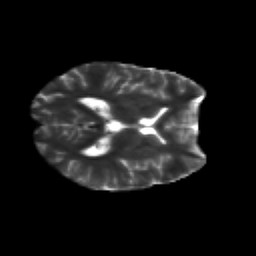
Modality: T2w
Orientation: axial
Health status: healthy
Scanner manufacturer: siemens
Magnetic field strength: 3 T
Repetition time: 12 s
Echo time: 0.092 s